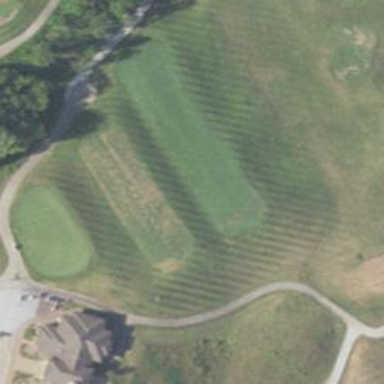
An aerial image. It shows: Golf tee on grassy land.